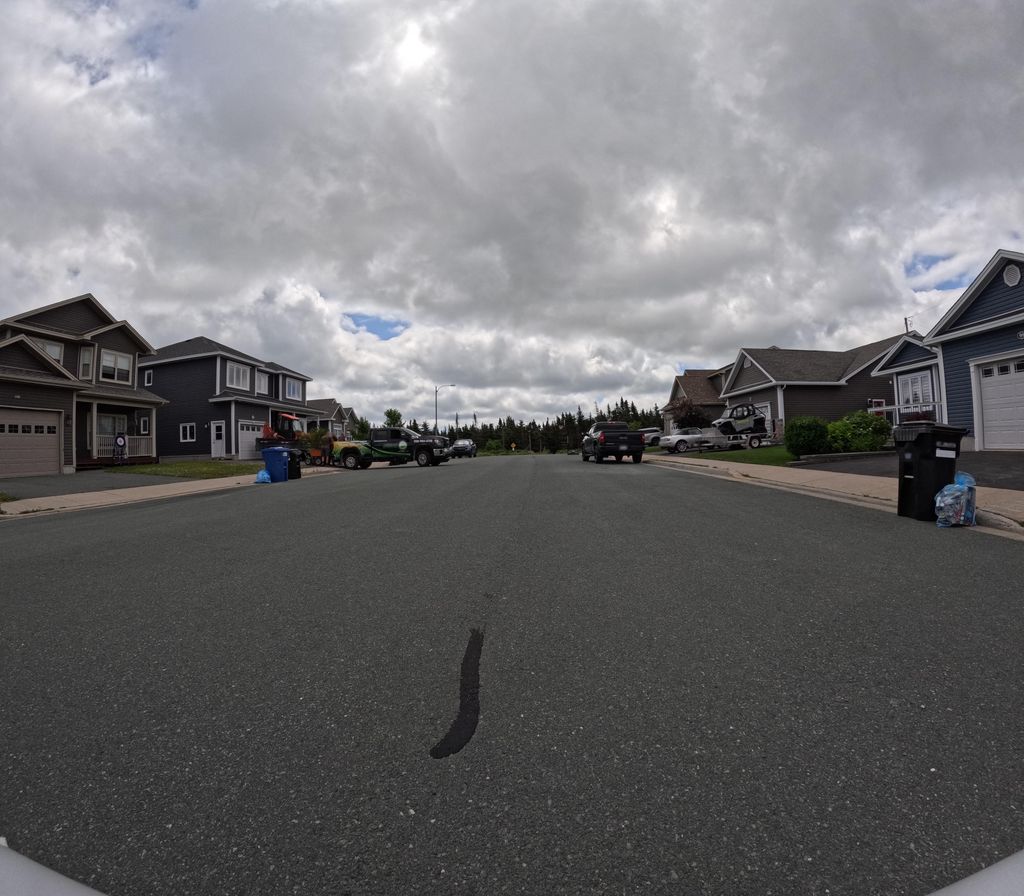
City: st_johns